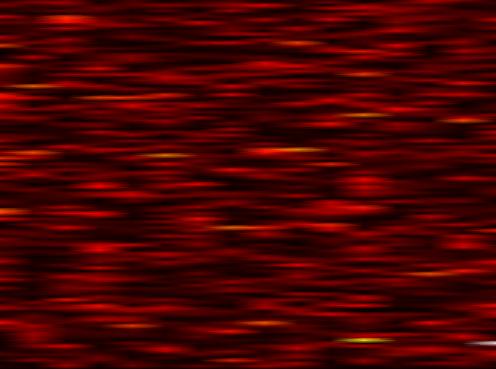
Label: FOFDM